Question: I am using 6.1.3 angular HTTP fetching every time I navigate to a component using routing. I am new to angular.
Can anyone please help.
I am fetching data in 'ngOnninit' I think it is the problem

'''
import { Component, OnInit } from '@angular/core';
import * as $ from 'jquery';
import { HttpClient } from '@angular/common/http';
import { Injectable } from '@angular/core';
@Component({
selector: 'app-home',
templateUrl: './home.component.html',
styleUrls: ['./home.component.scss']
})
export class HomeComponent implements OnInit {
constructor(
private httpDataGetter: HttpClient
) { }
ngOnInit() {
this.httpDataGetter.get('https://my-json-server.typicode.com/alifrontend499/userdatafake/profile').subscribe(responsive => {
$(responsive).each((count, obj) => {
this.userdata.push(obj);
});
}, err => {
console.log(err);
});
}
userdata = []
}
'''
i want the values to be fetched when i navigate to the link in my (case its home component) i used routing it worked and when fetching values it worked too but as i used this.http.get() in ngOninit when i first navigate to homecomponent it fetches values which is good but when i navigate to login and come back to homecomponent it fetches values again. i dont want it .is there any other way?
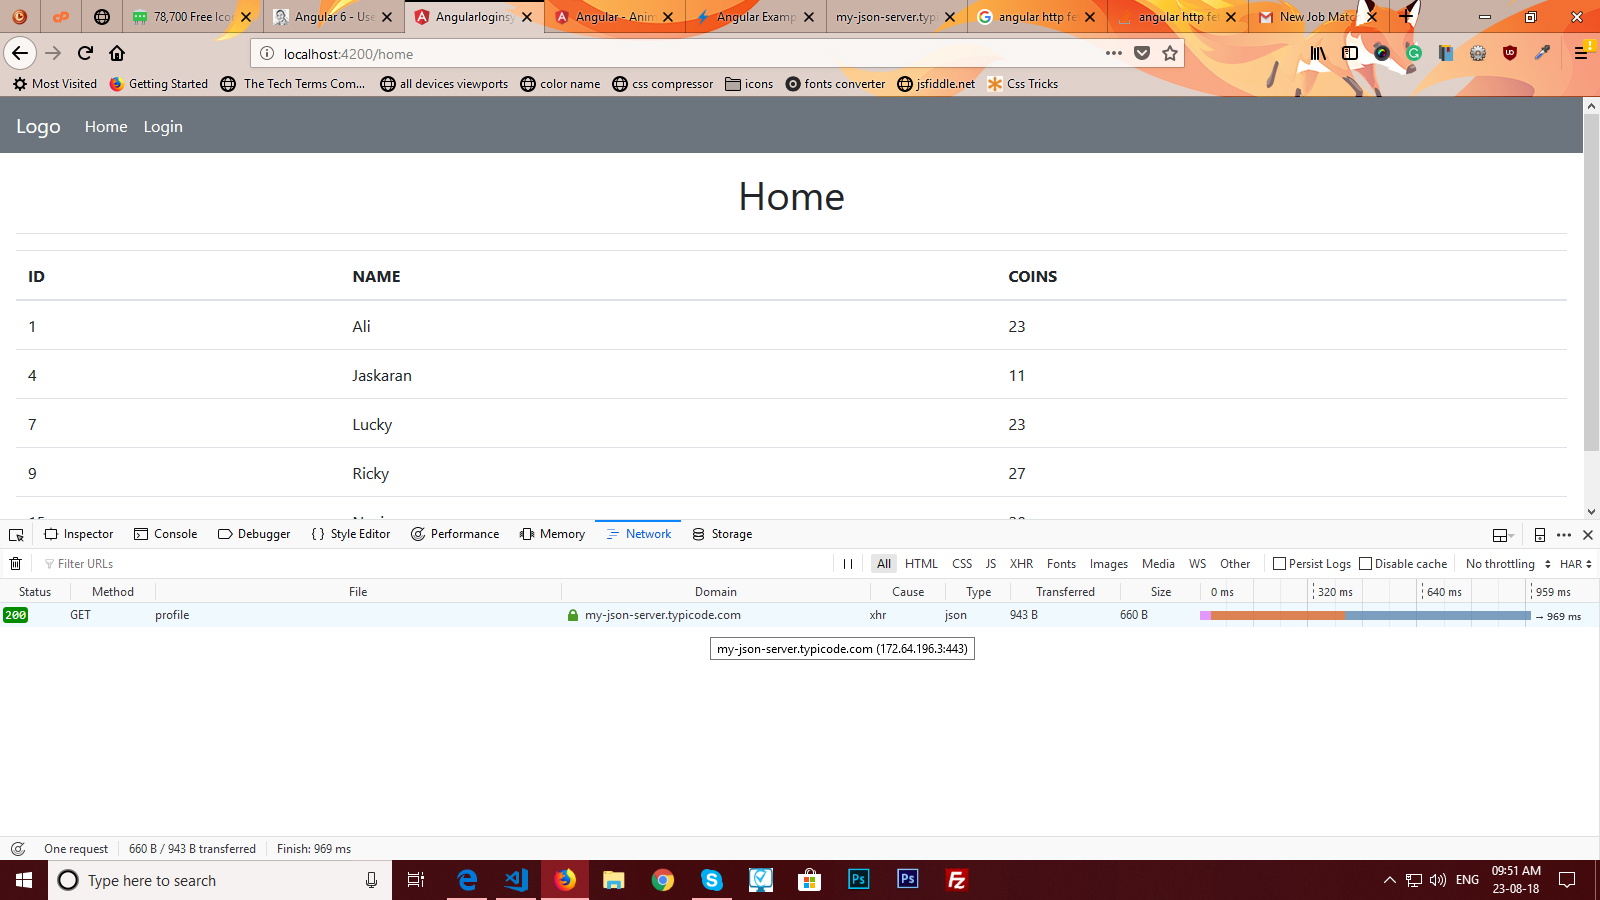
Answer: If you don't want to keep refetching data, then you could move the request into a service and implement caching for that service with a 'ReplaySubject'.
<URL>